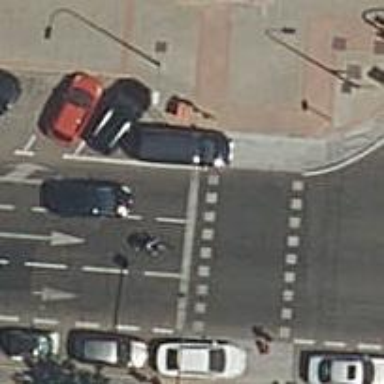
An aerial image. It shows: Road crossing with traffic signals.